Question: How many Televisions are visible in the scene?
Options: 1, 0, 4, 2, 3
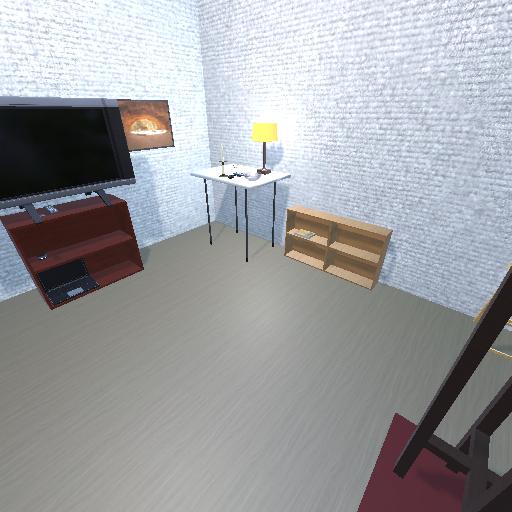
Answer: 1